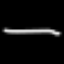
Label: line